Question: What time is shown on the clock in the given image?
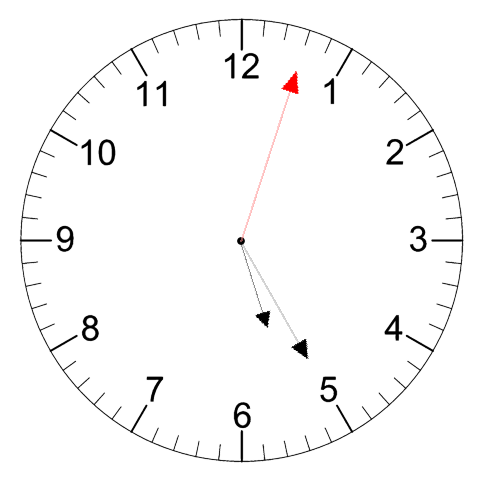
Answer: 05:25:03